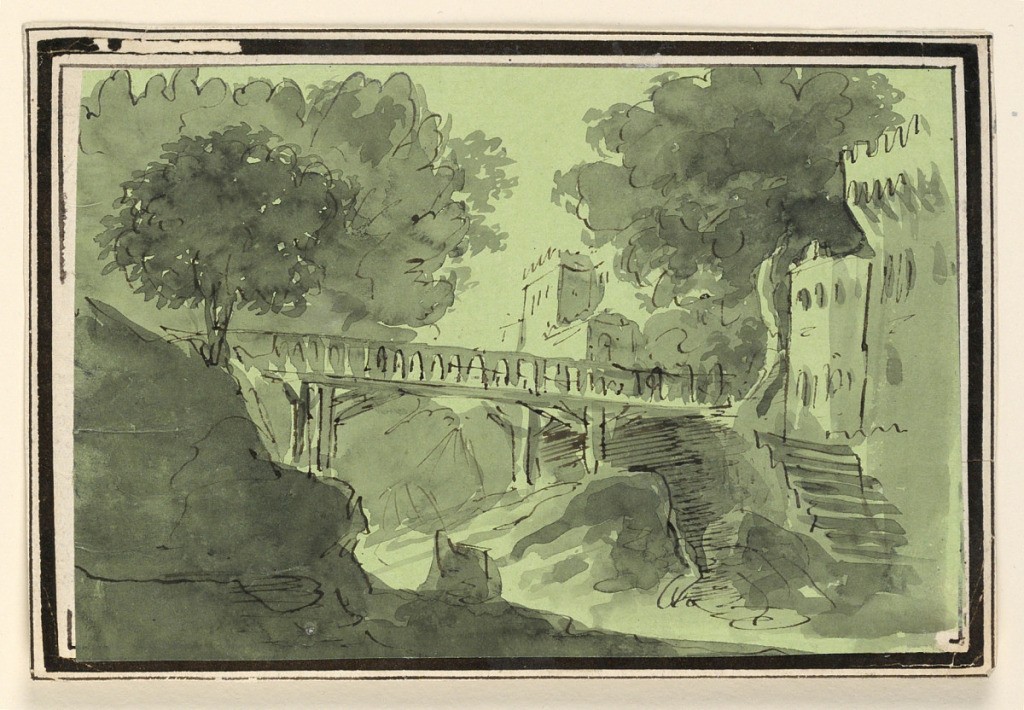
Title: Stage Design, Bridge Crossing Water
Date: early 19th century
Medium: Pen and sepia ink, brush and wash on green paper
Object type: Drawing
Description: Horizontal rectangle. Bridge crossing water, stairs and houses at right.